Question: I am trying add the facebook library to my Android project, a getting error. After searching, it seems that my problem is related to the .
Both the jar appears in the facebook dependencies and in the dependencies in my project. I deleted both jars and re-added one to the facebook library, but I still get the error. Below is a screen shot to show where the dependencies are.
Thanks.

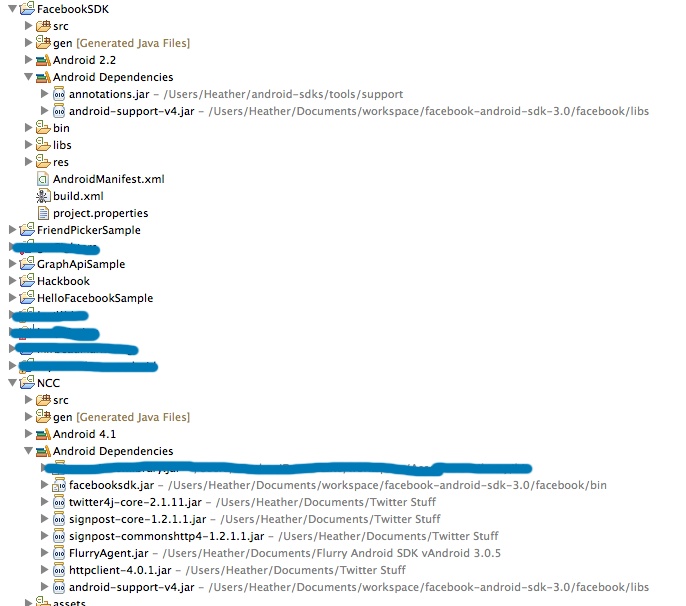
Answer: You have a duplicated dependency issue.
Remove the last dependency on the NCC project
'''
android-support-v4.jar - /Users/Heather/Documents/workspace/facebook-android-sdk-3.0/facebook/libs
'''
android-support-v4.jar is already provided by the FacebookSDK library project, therefore there's no need to reference it again on the main project